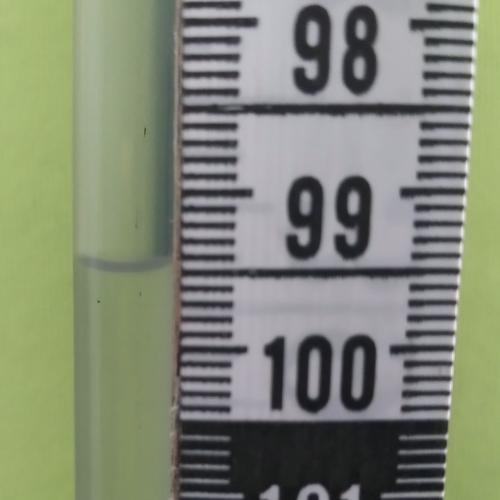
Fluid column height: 99.5 cm